Field crop: tomato
Growth stage: 2
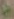
Species: solanum